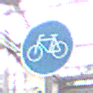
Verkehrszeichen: Radweg
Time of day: Midday
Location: Roofed (Special)
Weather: Overcast
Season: NotSpecified
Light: Natural